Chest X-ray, AP view. Patient: 49 years old, sex F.
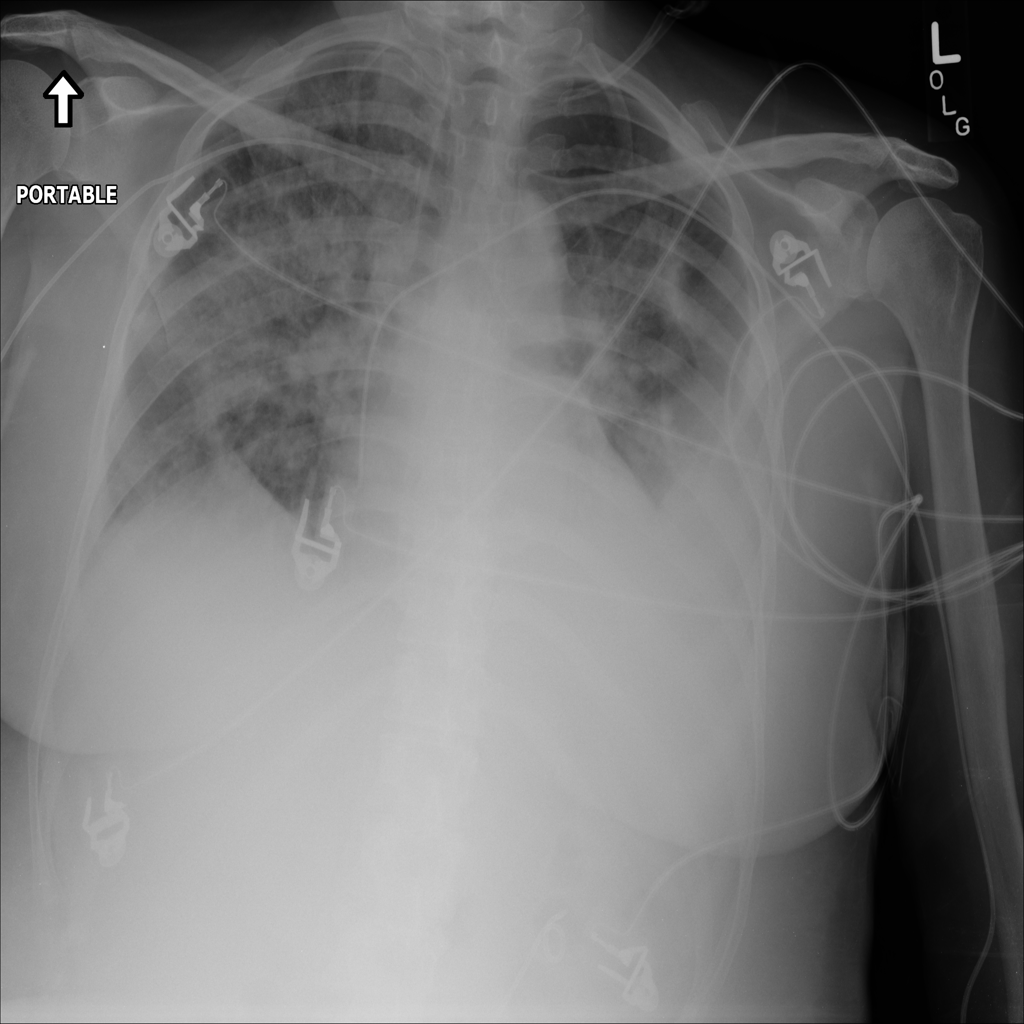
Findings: Effusion